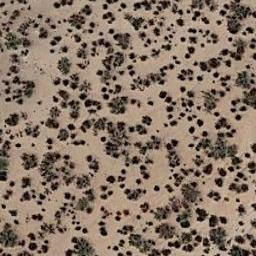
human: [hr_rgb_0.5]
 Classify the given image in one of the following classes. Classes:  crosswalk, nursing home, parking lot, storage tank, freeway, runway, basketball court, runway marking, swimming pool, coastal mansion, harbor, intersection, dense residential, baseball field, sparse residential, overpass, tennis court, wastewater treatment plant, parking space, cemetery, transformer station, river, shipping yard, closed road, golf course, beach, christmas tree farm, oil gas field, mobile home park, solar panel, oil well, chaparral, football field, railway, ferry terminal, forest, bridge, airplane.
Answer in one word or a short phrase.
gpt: chaparral